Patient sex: F
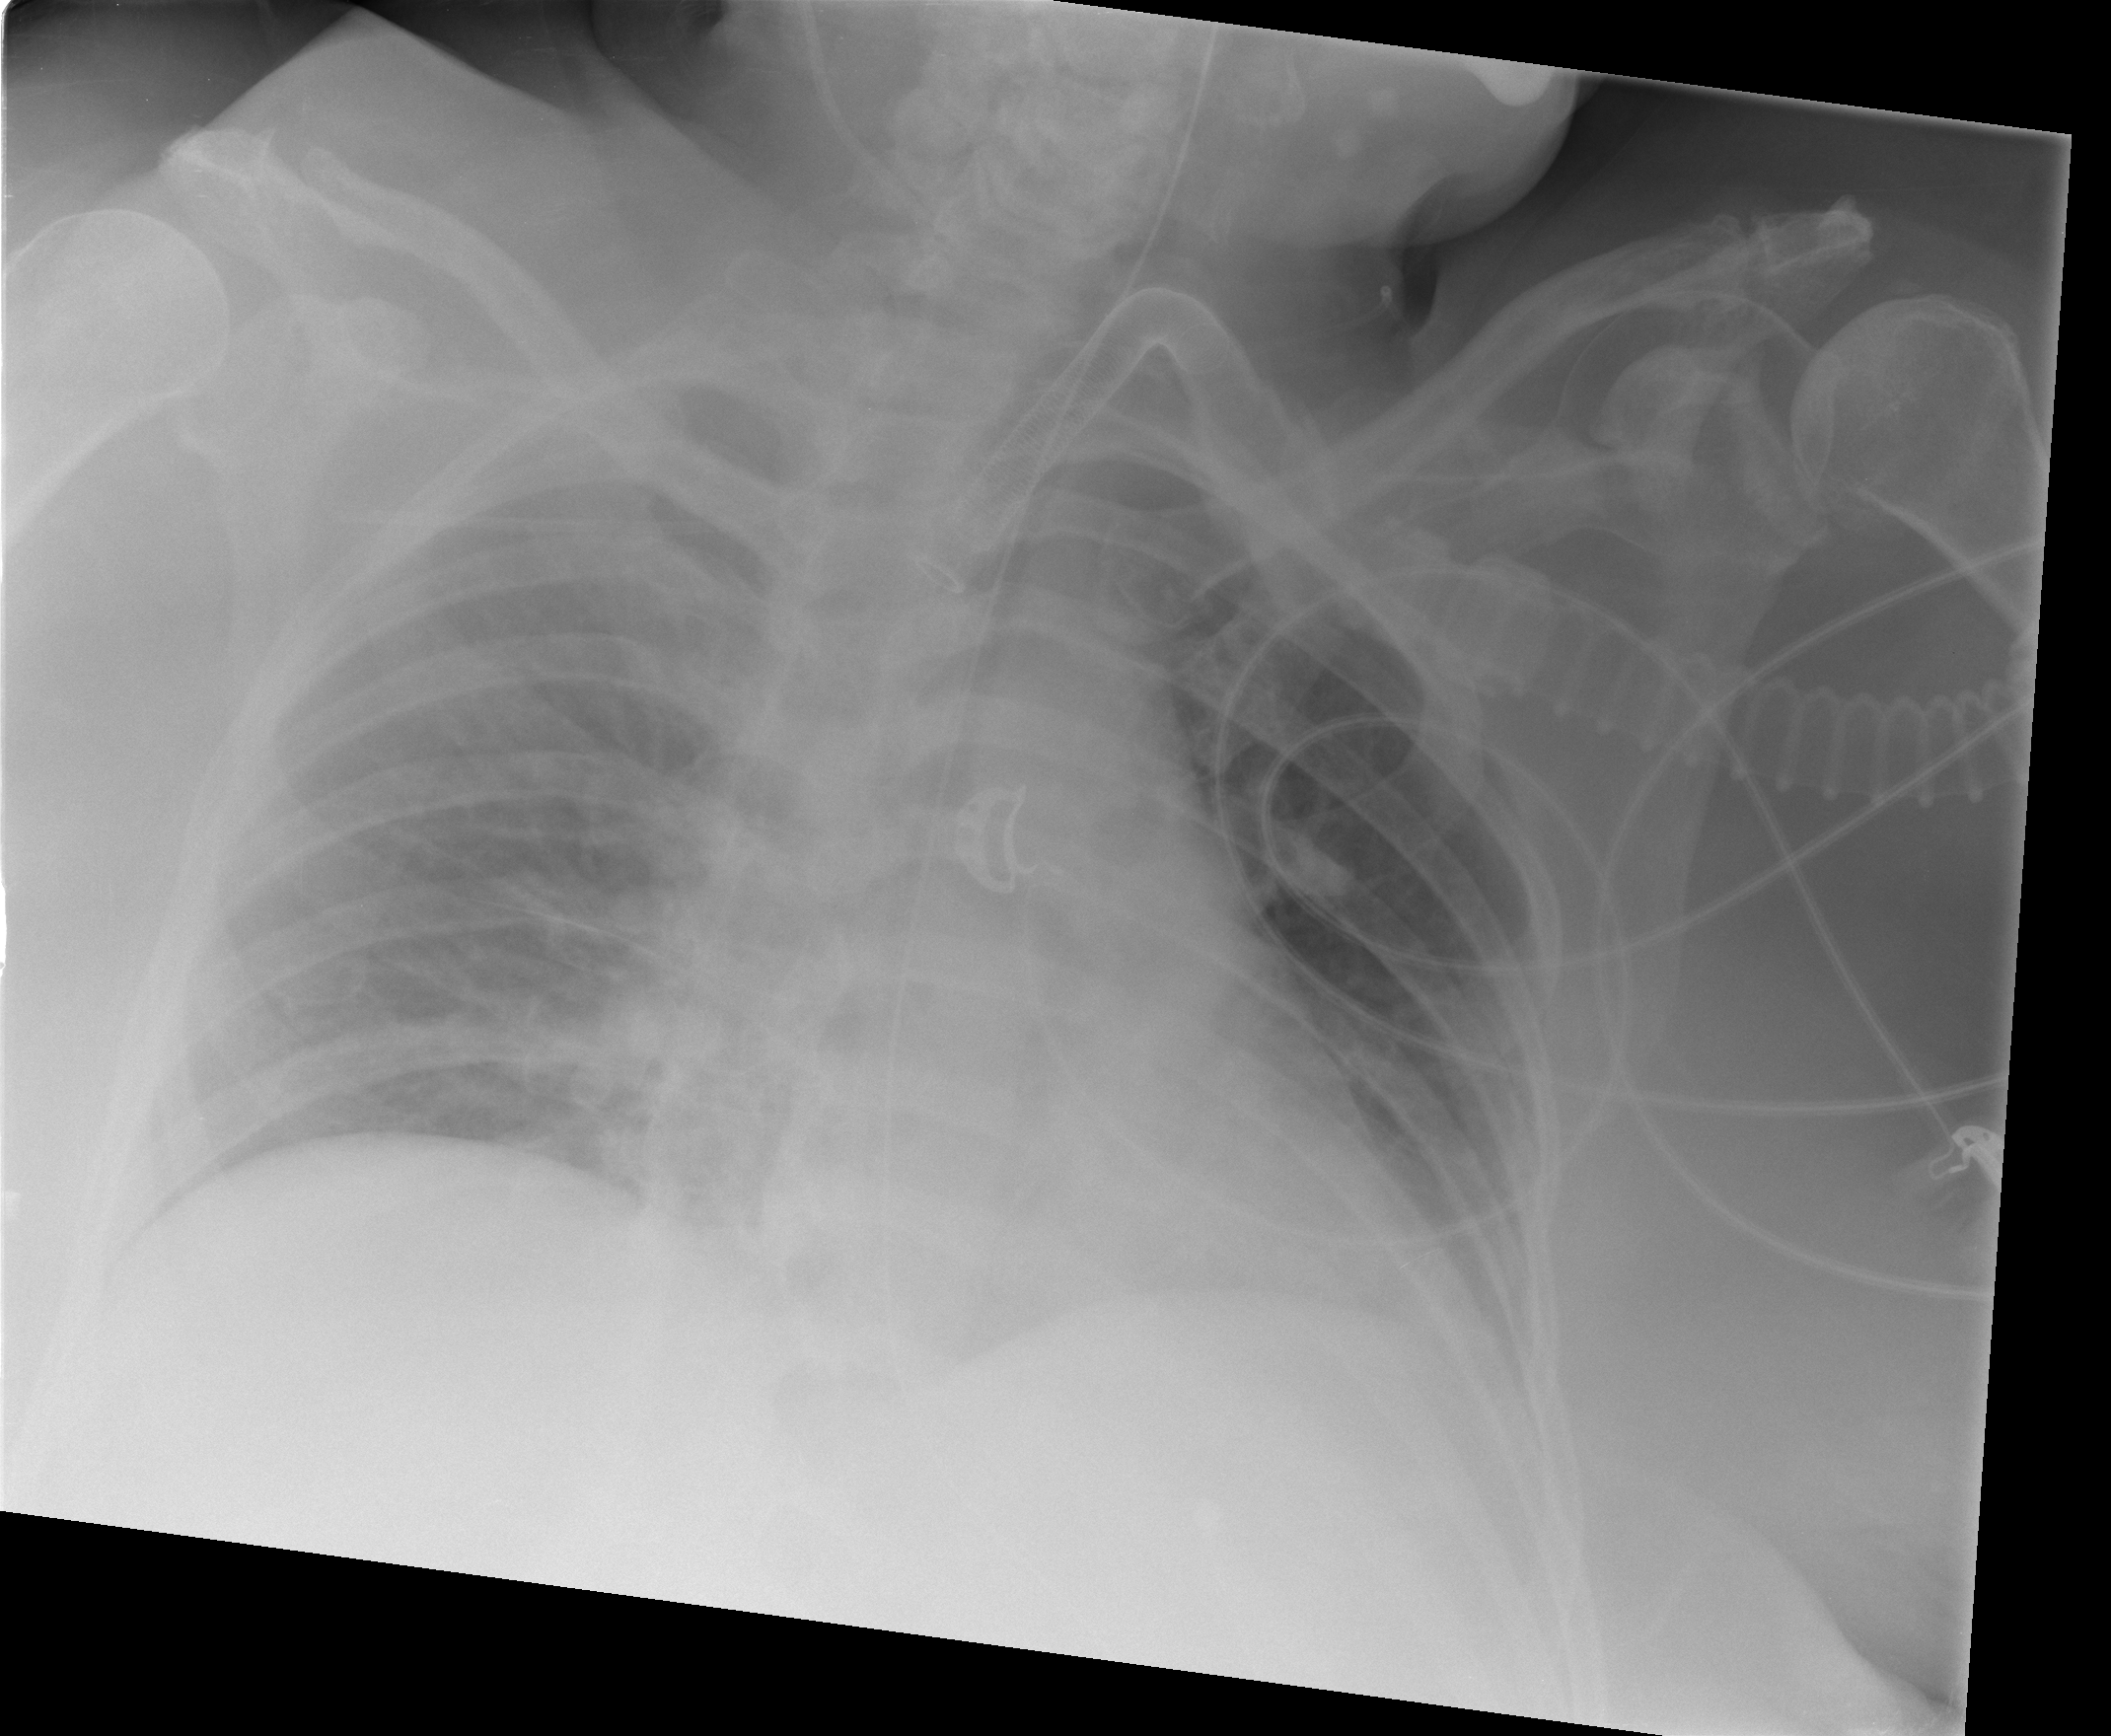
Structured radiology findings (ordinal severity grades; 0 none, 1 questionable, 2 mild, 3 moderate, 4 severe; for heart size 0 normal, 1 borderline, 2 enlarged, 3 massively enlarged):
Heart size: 2
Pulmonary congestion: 2
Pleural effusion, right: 0
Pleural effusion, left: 2
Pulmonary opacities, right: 0
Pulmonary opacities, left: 0
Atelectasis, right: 2
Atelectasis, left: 2